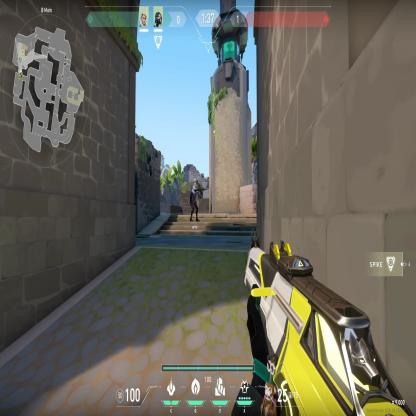
Label: teammate